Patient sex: F
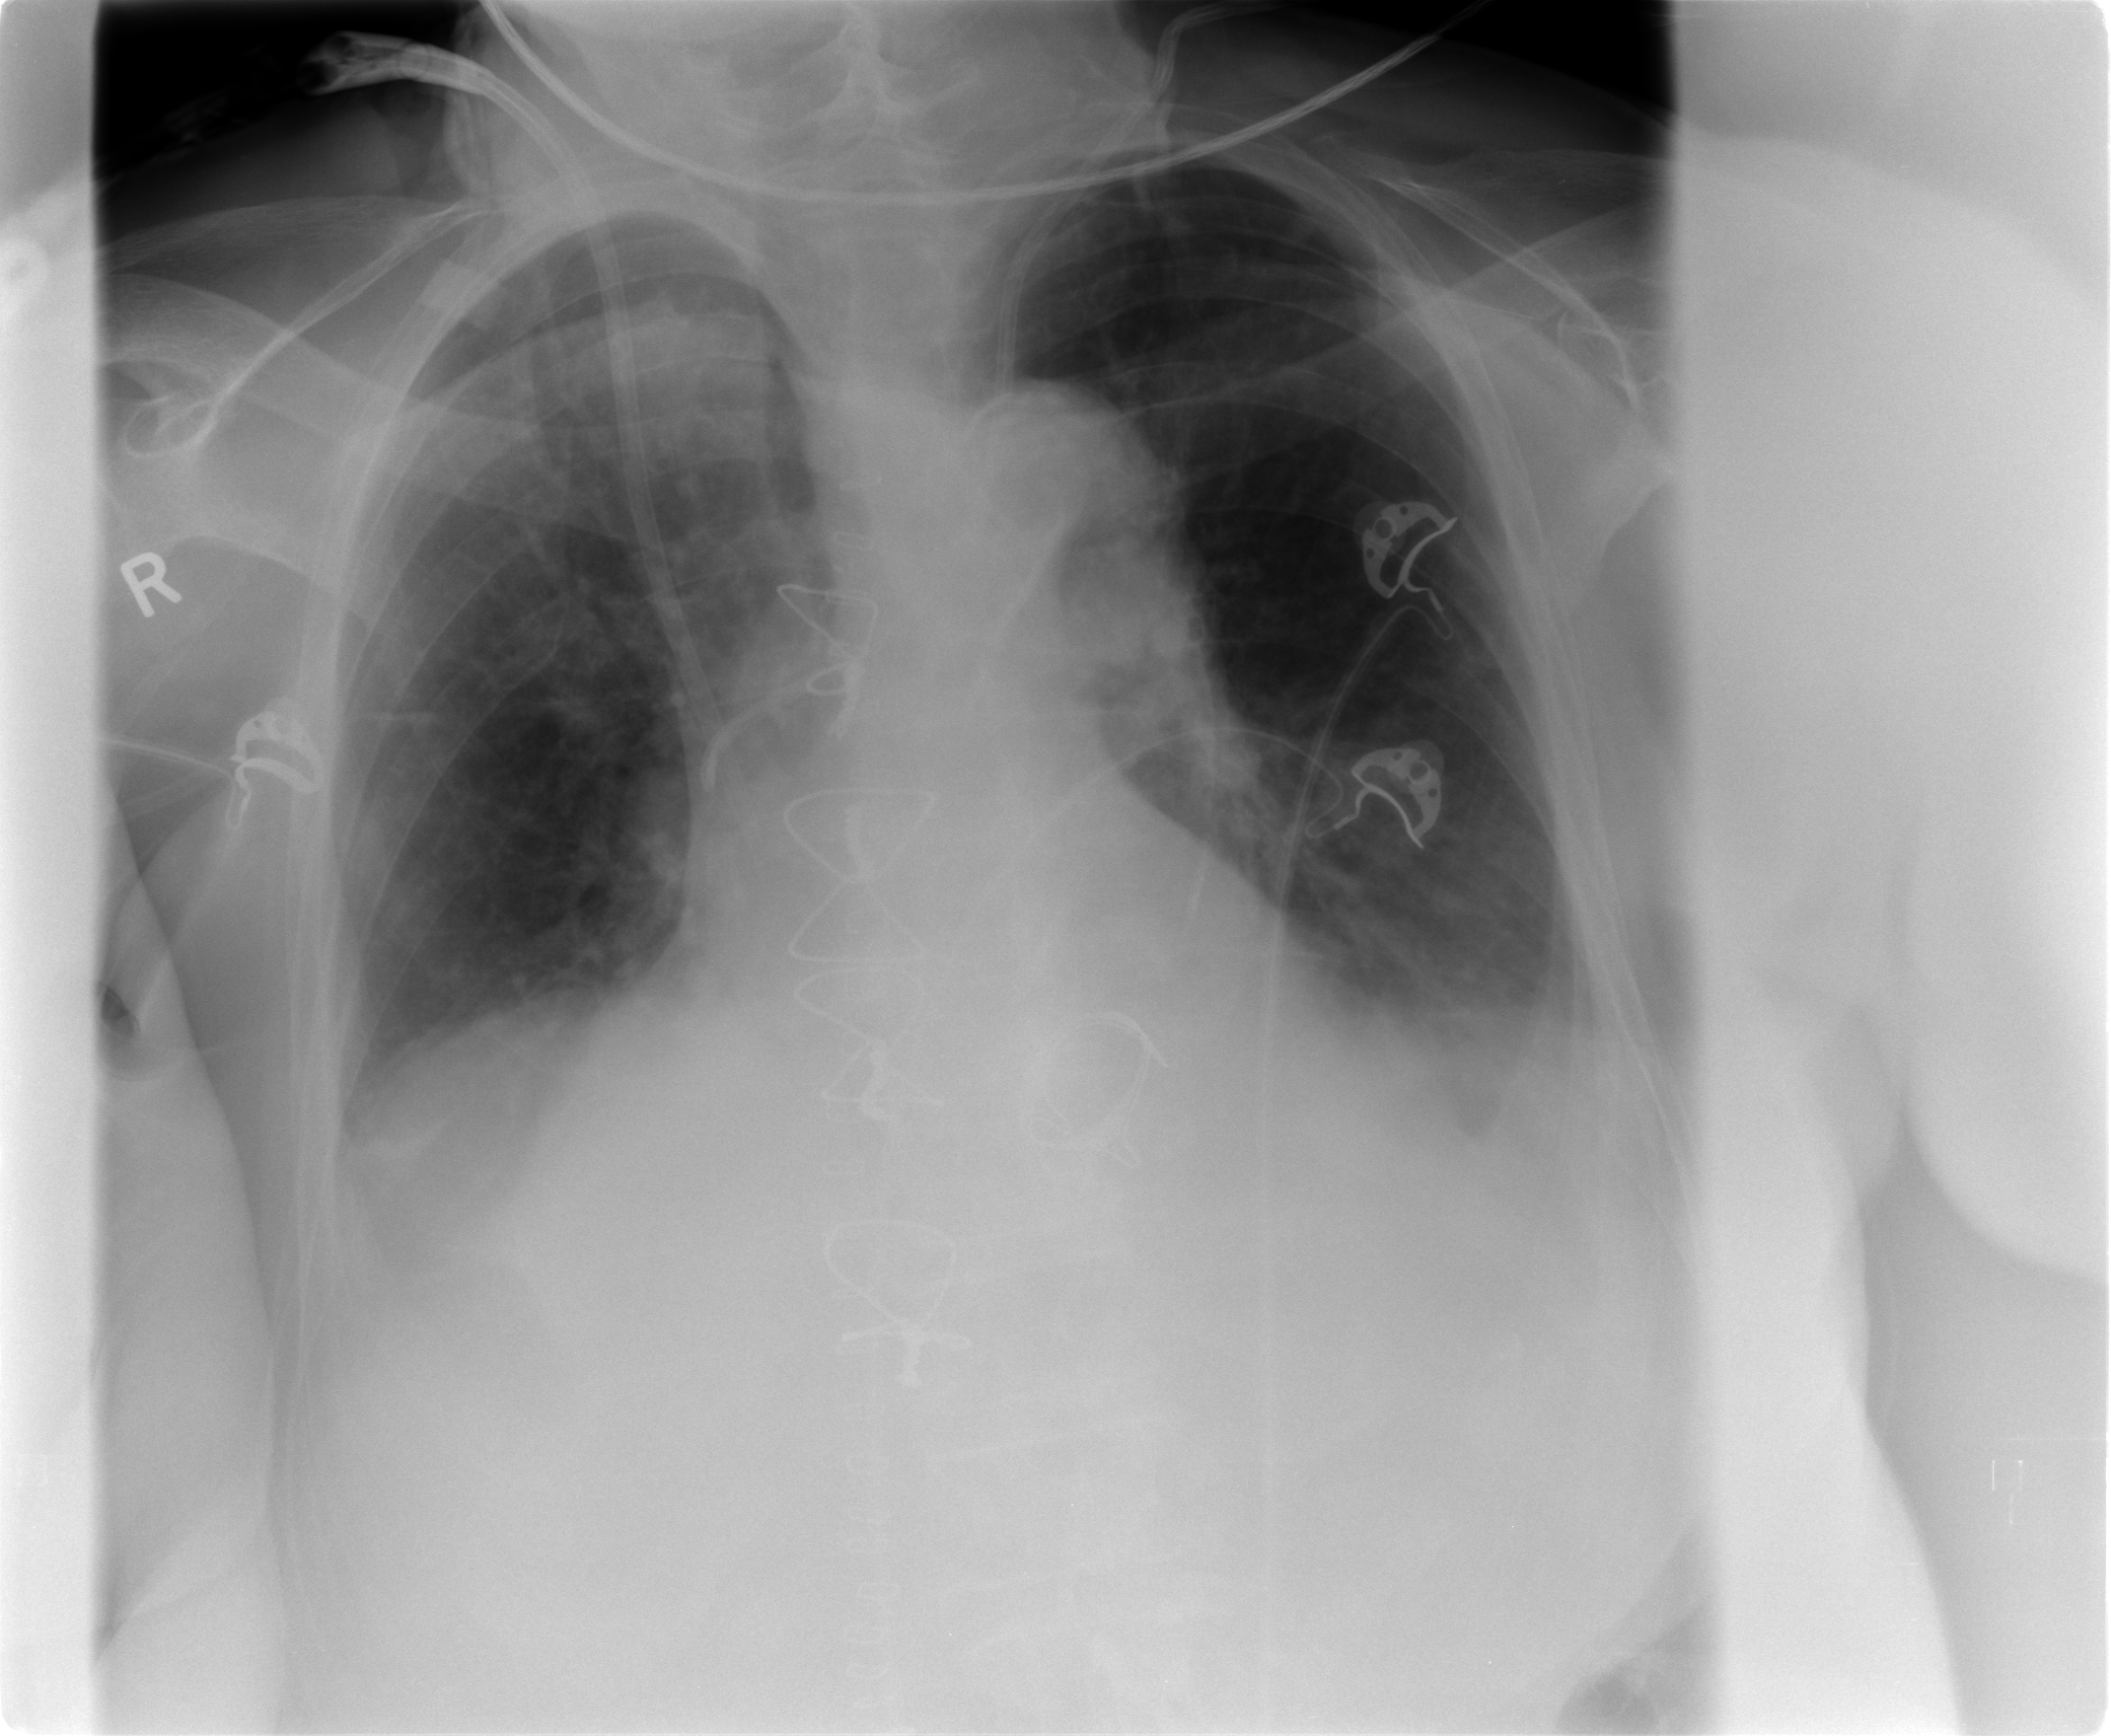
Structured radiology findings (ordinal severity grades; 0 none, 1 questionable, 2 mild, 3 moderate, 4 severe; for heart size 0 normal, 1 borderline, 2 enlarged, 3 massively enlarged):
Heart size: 3
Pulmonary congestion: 1
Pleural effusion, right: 2
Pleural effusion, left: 2
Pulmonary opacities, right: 0
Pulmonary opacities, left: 0
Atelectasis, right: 2
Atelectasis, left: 2